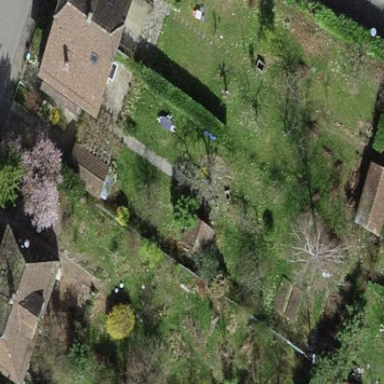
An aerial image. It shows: Garden surrounded by fence.